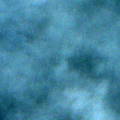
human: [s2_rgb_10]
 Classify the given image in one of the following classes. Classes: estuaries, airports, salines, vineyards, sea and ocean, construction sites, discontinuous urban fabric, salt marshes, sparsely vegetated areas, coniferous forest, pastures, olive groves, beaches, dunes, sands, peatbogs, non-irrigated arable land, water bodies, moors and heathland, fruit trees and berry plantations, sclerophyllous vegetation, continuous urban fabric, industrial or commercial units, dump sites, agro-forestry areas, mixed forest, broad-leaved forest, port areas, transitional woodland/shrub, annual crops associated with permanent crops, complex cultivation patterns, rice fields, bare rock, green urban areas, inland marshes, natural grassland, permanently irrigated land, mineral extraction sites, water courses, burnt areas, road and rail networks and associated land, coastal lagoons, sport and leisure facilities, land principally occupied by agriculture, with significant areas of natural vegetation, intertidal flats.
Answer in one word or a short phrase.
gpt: sea and ocean